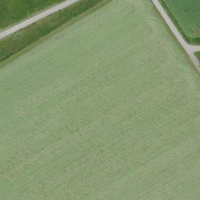
EUNIS habitat code: 52
Species observed at this site:
Epipactis palustris